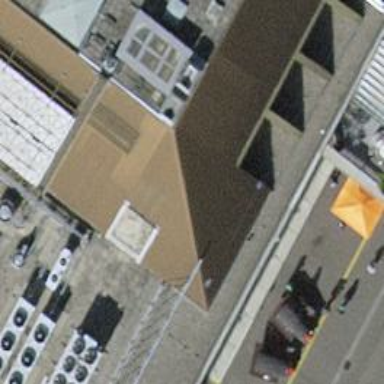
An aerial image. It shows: Furniture shop.